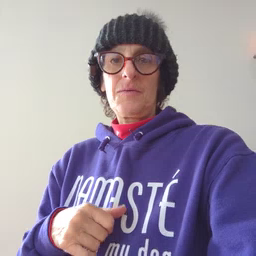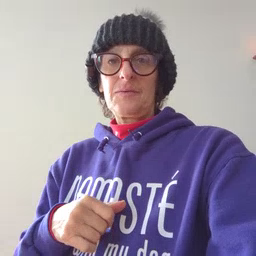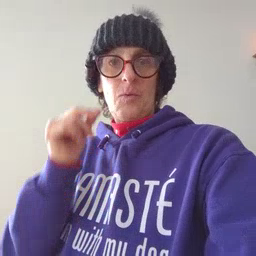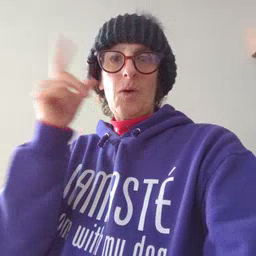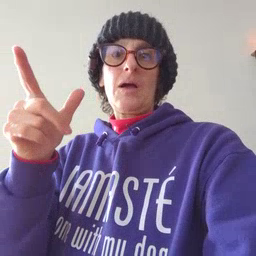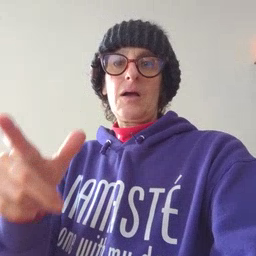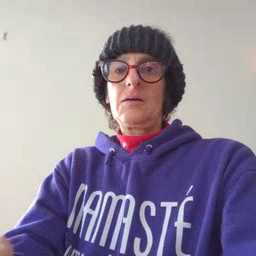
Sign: awake